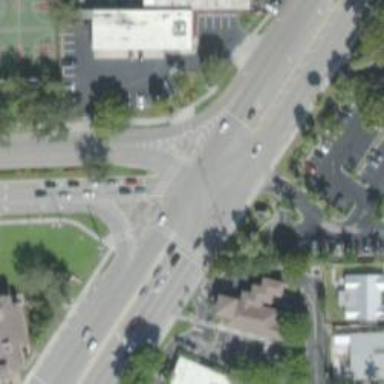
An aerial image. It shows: Footway that serves as traffic island.